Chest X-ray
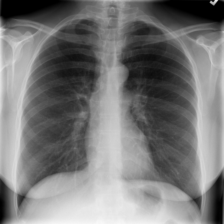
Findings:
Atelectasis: negative
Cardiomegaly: negative
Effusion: negative
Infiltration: positive
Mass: negative
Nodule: negative
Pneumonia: negative
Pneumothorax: negative
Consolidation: negative
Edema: negative
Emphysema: negative
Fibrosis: negative
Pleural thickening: negative
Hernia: negative